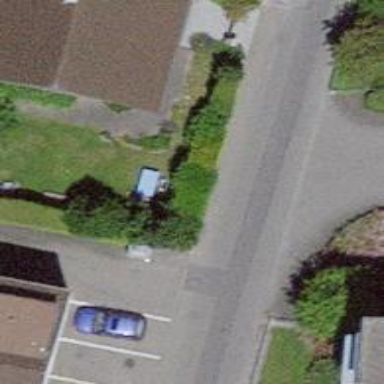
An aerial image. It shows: Smooth asphalt road in residential area.